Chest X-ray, PA view. Patient: 62 years old, sex M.
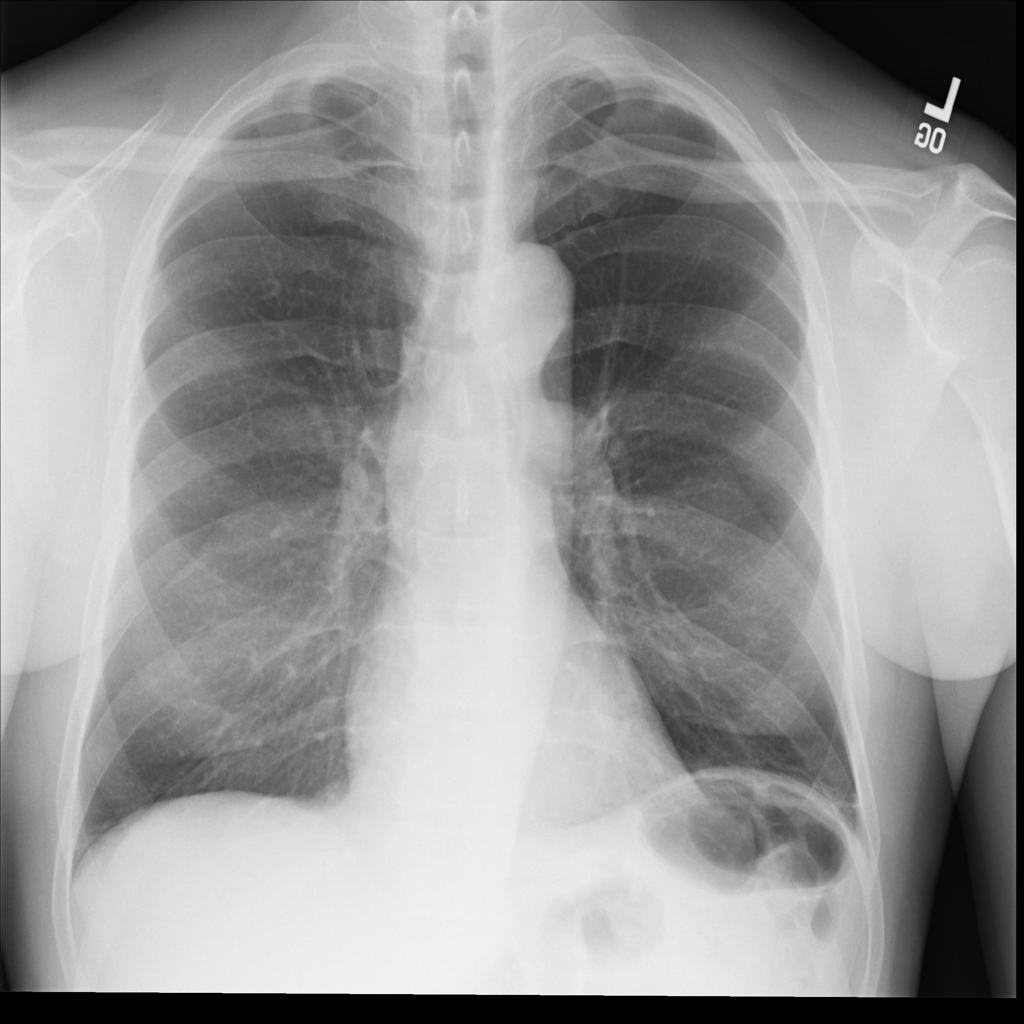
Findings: No Finding